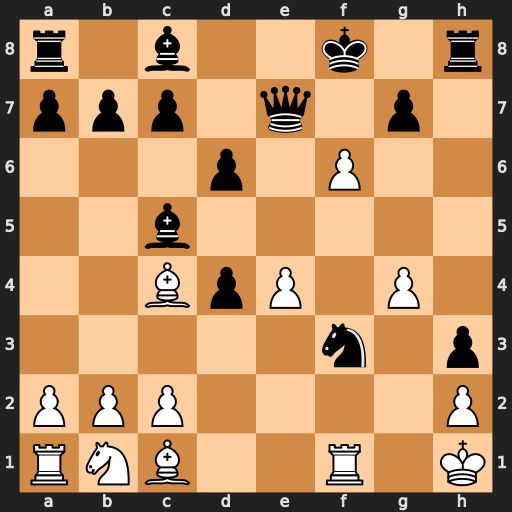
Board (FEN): r1b2k1r/ppp1q1p1/3p1P2/2b5/2BpP1P1/5n1p/PPP4P/RNB2R1K
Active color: w
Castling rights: -
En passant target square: -
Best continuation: fxe7+ Kxe7 Rxf3